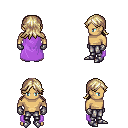
a pixel art fantasy rpg character, male body template, human, tanned skin, lavender cape, metal pants, white blonde loose hair, metal gloves, metal boots, four views (front, back, left, right), 2x2 character sprite sheet, small pixel art, hard edges, no anti-aliasing